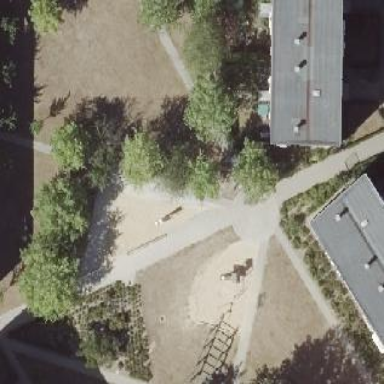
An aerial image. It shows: Playground area for leisure land.